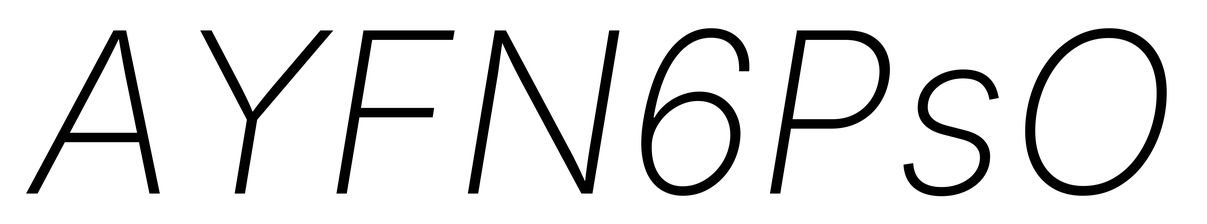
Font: Inter-Italic_ExtraLight_Italic